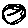
Label: moon